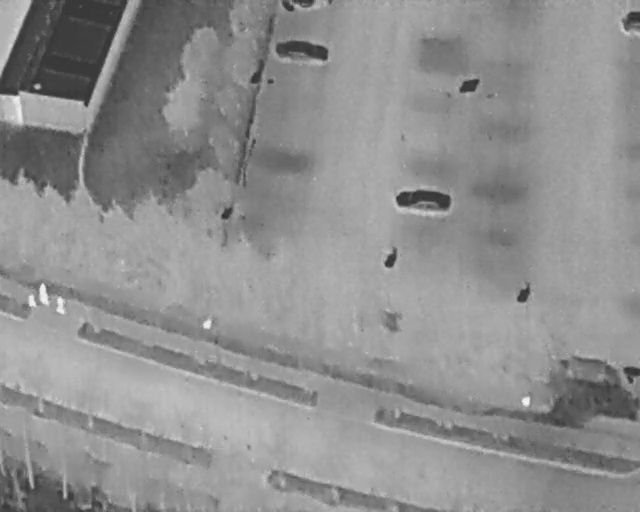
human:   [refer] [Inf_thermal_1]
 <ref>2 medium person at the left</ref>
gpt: <box>[[7, 58, 11, 60, 2], [5, 56, 8, 58, 2]]</box>